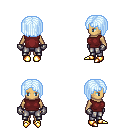
a pixel art fantasy rpg character, female body template, human, tanned skin, maroon sleeveless shirt, metal pants, white cyan pageboy hairstyle, metal gloves, gold boots, four views (front, back, left, right), 2x2 character sprite sheet, small pixel art, hard edges, no anti-aliasing